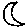
Label: moon